Question: Im write this code in 8086 emulator and emulate but not give any error why?
'''
org 100h
mov 1ah,dh
ret
'''
edit:
this is the emulate output

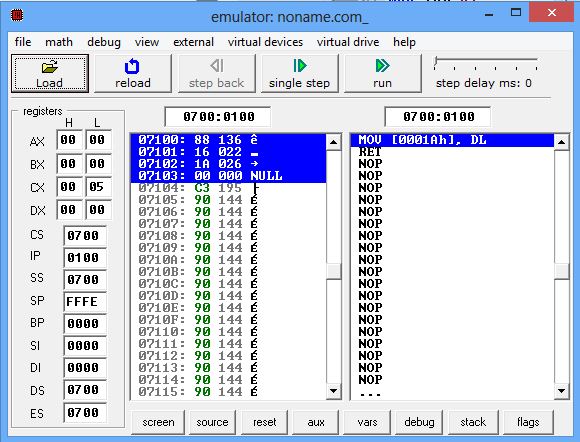
Answer: 'emu8086' changed 'mov 1ah,dh' to 'mov [1ah],dh'. With square brackets it means: store 'DH' to the memory at address 'DS:001A' (). I'd like to say that this behavior is a bug.